A scalogram (wavelet time-scale view) of one vibration snapshot from a rotating machine is shown. Based on the visible evidence, which rotor condition applies: normal, misalignment, unbalance, looseness?
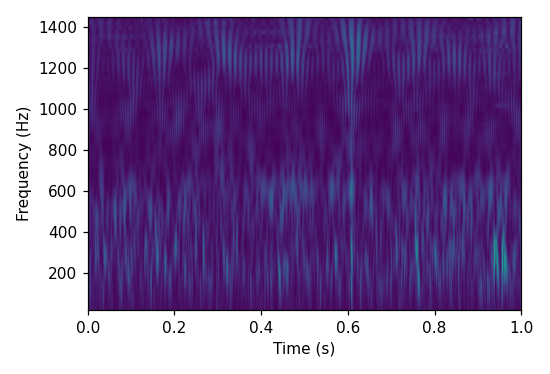
Answer: normal